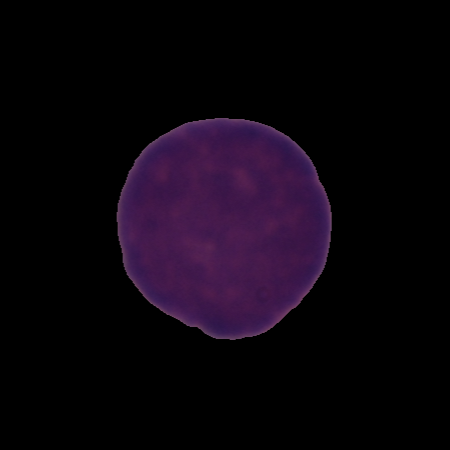
Label: healthy